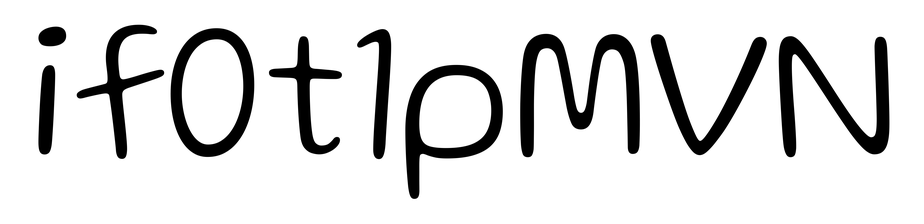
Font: Gluten_ExtraLight